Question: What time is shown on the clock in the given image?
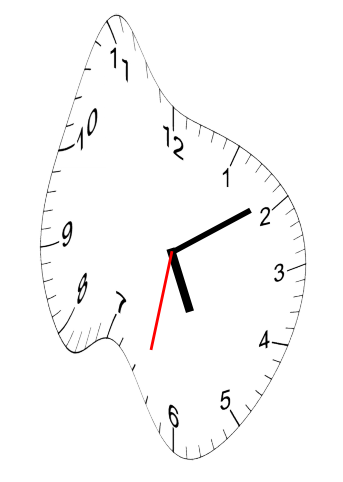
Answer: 05:09:32